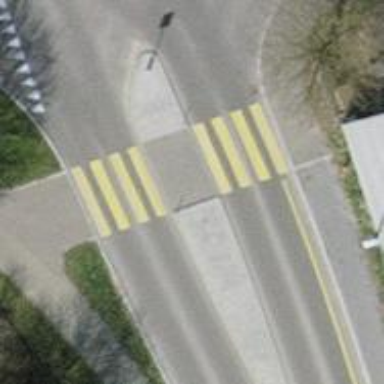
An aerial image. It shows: Uncontrolled zebra crossing on the road.